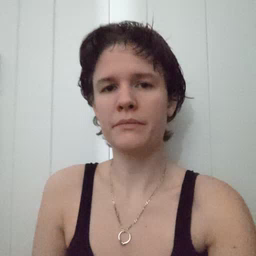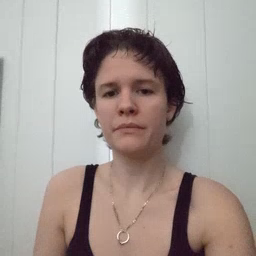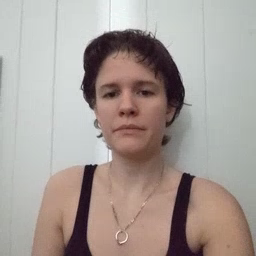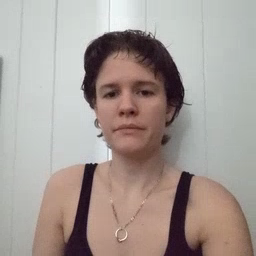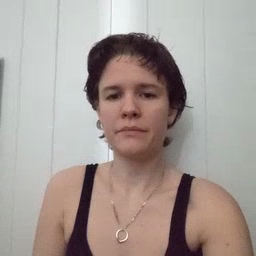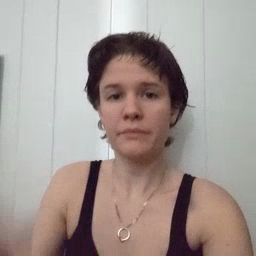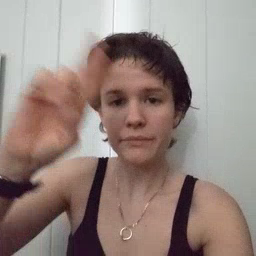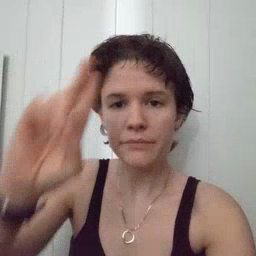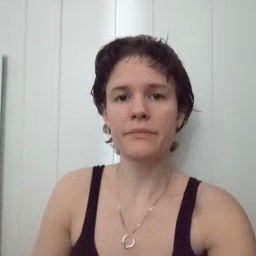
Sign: uncle